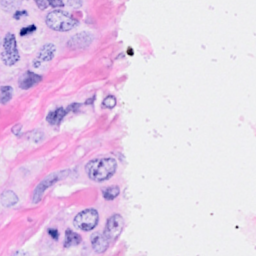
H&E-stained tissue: Breast